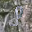
Label: 8